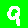
Digit: 9